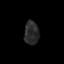
Tissue: prostate
Cell type: Epithelial cells
Senescence score: 0.1836
Nuclear area (px): 334
Mean DAPI intensity: 42.494